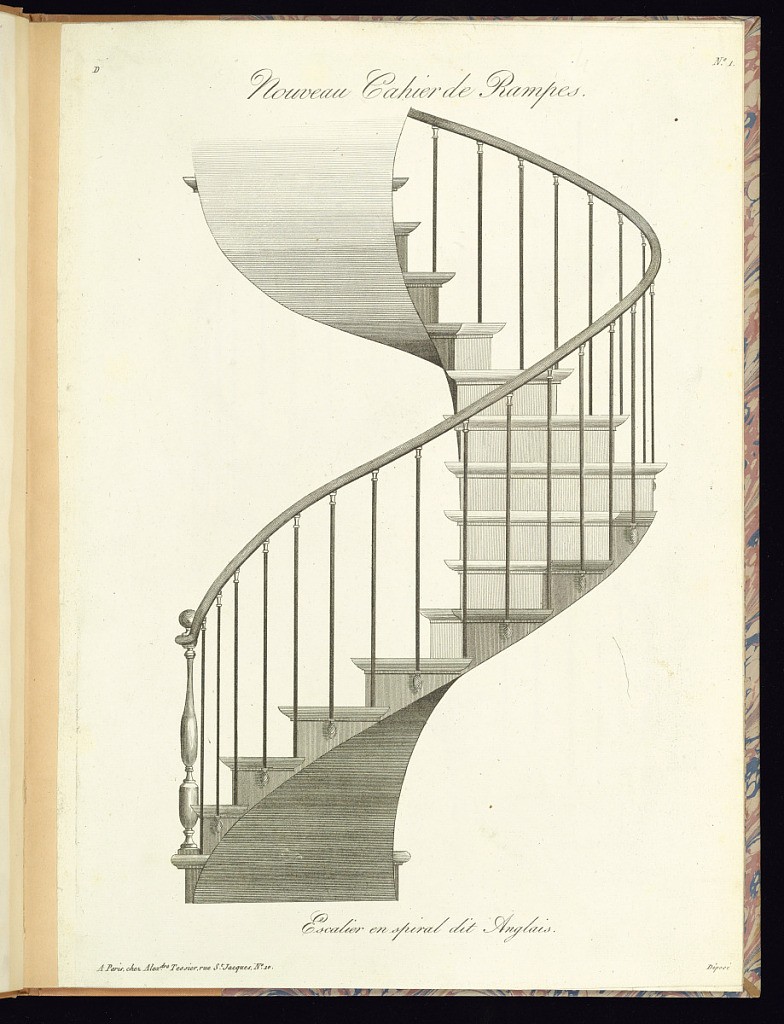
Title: Escalier en spiral dit Anglais
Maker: Alexandre Tessier, French, active 1800 – 1830
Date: early 19th century
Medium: Etching and engraving on paper
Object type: Print
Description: Design for a spiral staircase with balusters featuring acorn finials at the lower ends by each step. The title below refers to the staircase as an English type. The plate is numbered and includes the publisher's address.